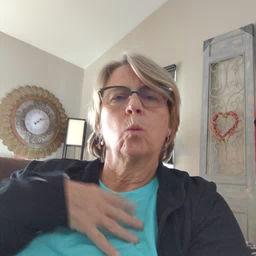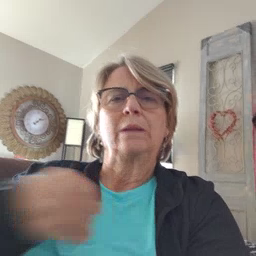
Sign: white